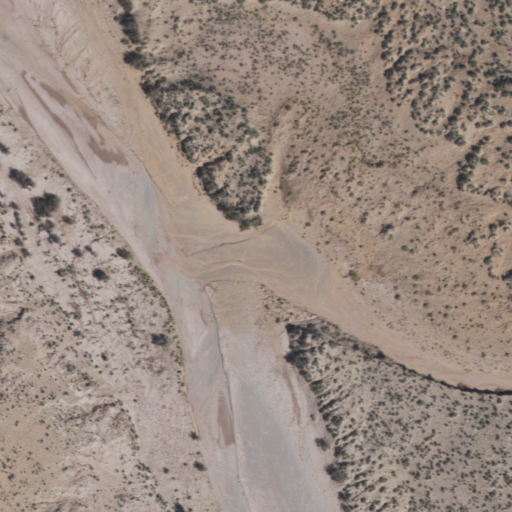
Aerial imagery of valley in Arizona named Three Turkey Canyon containing shrub, grassland, and barren land